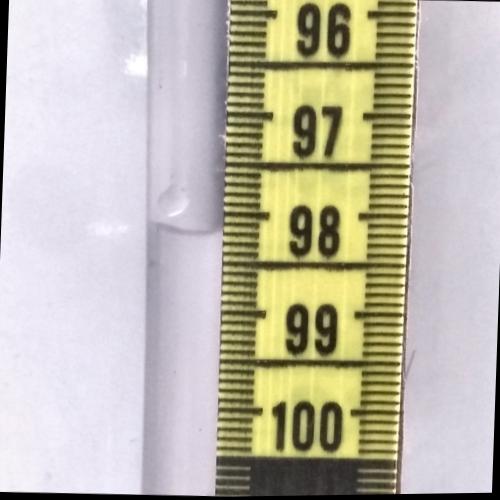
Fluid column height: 98.2 cm